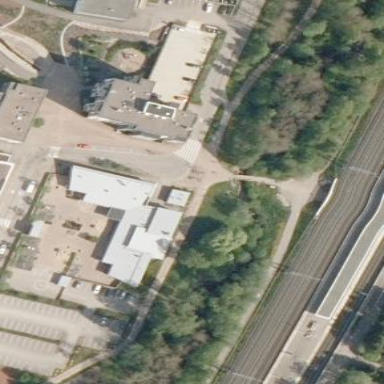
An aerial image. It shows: Kindergarten.